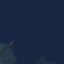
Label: SeaLake